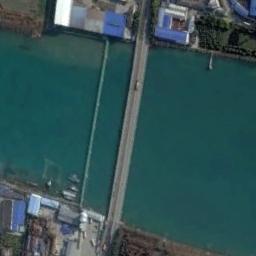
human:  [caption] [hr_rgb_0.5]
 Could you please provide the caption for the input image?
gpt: There is a bridge over the blue river next to some buildings .

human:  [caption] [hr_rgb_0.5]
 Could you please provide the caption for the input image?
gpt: It was a two-way bridge, And the water in the river was black .

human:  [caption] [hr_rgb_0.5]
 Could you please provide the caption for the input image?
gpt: A bridge built on a blue river and some blue buildings on both sides of the river .

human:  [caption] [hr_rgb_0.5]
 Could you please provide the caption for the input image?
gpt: The two bridges connect the land on both sides of the blue water, And there are many buildings on the land .

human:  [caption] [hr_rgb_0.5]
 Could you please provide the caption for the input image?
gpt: Many buildings are at either end of the bridge .